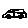
Label: car